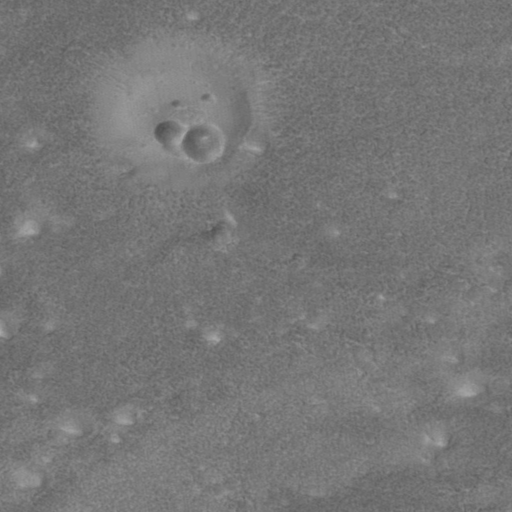
Classes present: Background, Cone